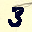
Label: 3